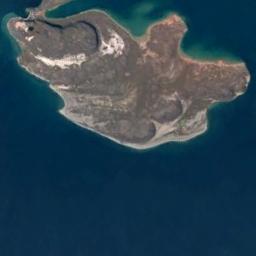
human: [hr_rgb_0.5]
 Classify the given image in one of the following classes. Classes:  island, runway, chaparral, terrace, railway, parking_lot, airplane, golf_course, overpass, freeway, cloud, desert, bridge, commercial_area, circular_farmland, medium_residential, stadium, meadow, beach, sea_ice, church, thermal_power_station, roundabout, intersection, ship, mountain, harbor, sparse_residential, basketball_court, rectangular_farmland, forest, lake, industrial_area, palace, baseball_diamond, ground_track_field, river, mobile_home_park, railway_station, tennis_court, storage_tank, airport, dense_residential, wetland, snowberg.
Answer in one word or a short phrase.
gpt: island